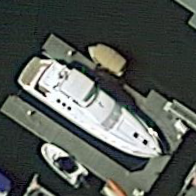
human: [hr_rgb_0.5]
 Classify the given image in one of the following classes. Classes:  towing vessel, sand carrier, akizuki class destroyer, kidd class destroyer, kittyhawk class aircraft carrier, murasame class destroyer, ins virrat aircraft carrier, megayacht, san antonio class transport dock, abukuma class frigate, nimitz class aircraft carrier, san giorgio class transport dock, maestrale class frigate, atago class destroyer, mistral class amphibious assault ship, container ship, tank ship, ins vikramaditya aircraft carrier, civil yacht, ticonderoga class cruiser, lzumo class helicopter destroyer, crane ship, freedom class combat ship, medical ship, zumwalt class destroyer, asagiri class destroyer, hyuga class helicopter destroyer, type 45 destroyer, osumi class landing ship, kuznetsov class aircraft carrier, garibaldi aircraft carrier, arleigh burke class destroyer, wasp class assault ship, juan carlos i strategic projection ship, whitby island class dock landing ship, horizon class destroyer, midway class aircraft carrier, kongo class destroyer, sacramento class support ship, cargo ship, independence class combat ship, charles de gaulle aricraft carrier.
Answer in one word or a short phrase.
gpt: Civil yacht